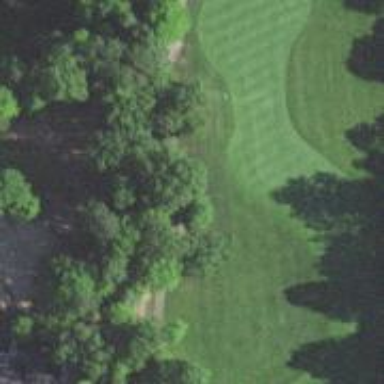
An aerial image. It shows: Service road designated as golf cart path.